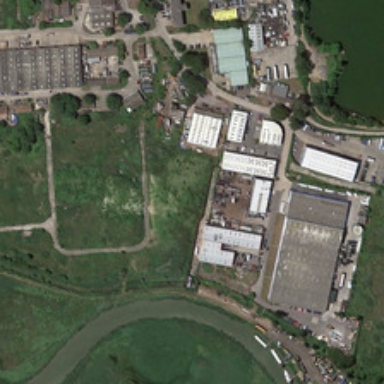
Some buildings and green plants are in an industrial area near a river .